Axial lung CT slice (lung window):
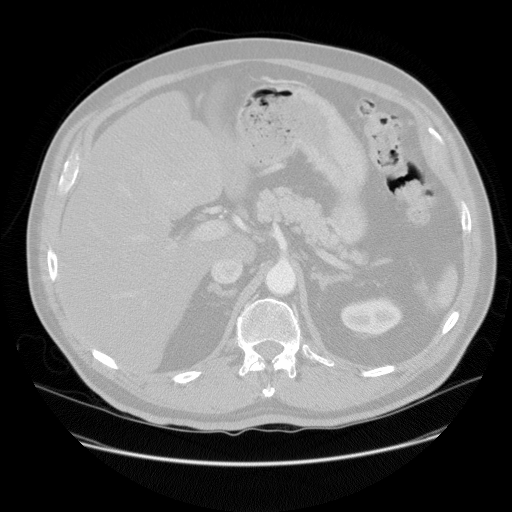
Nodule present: no